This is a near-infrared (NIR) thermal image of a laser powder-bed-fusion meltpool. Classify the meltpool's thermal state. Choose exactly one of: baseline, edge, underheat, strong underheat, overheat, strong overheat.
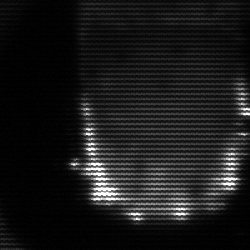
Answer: baseline